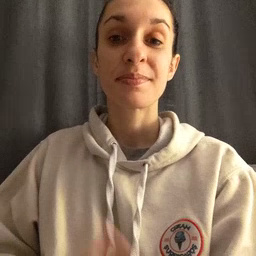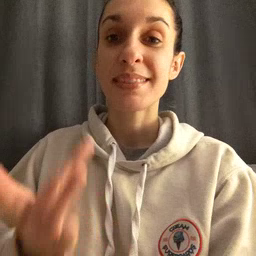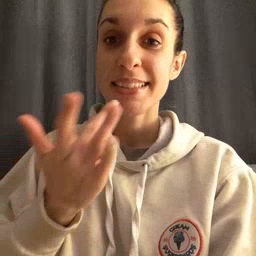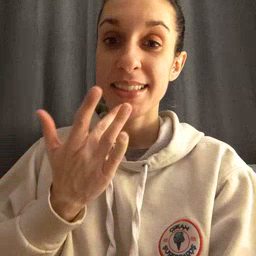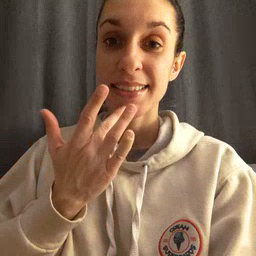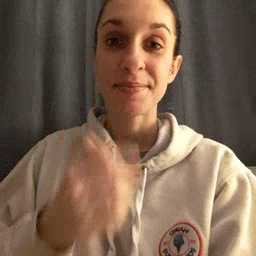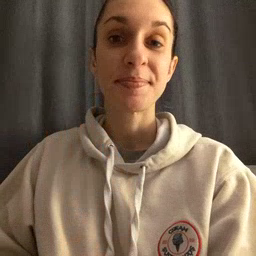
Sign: taste